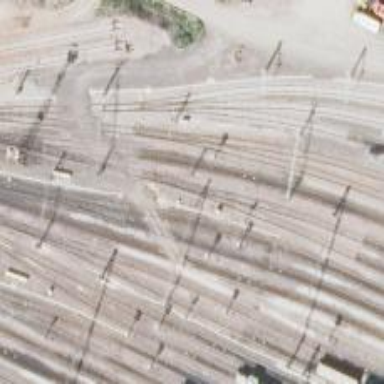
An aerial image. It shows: Railway signal.